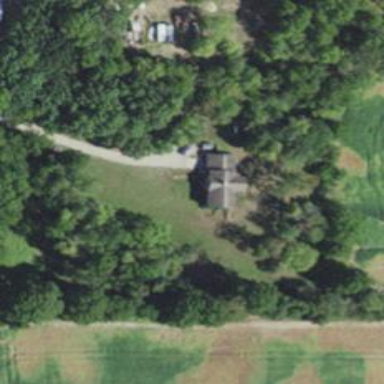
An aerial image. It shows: Driveway.